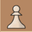
Piece: wP